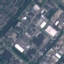
Label: Industrial